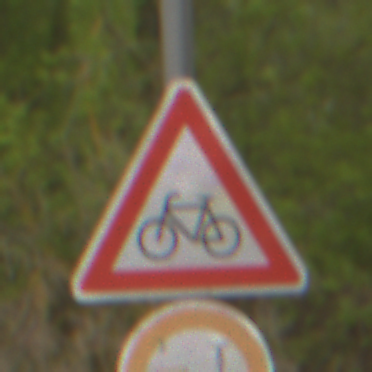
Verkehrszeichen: RadverkehrRechts
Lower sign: VerbotUeberholenEinspurigeFahrzeuge
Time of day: MorningAfternoon
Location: Outdoor (Nature)
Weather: Overcast
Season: NotSpecified
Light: Natural